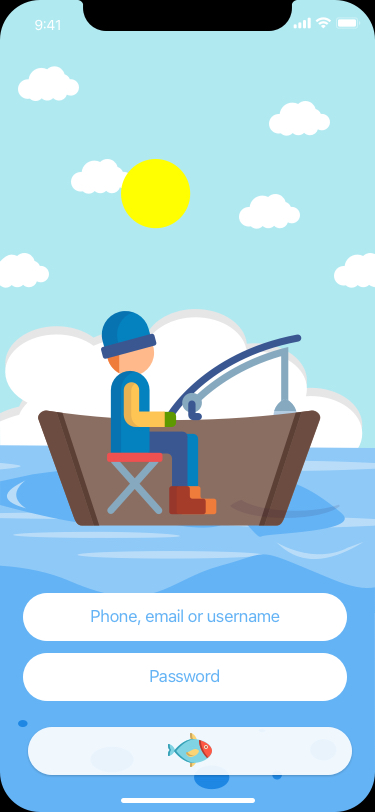
Text in this UI design:
Phone, email or username
Password